Question: I want to make a timetable in HTML of my weekly schedule at work. I already have a database that's functioning with hourly slots of where I'm meant to be.
How would I go about making this in HTML? I can create a table in html but how would I exactly go about plotting what I want exactly?
Here is a mockup of what I'm trying to make:

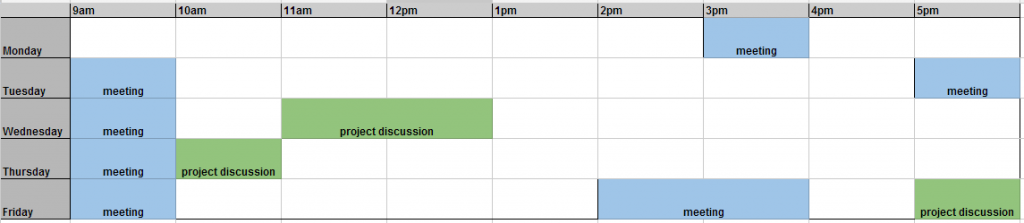
Answer: It's very hard to offer a helpful/direct answer because we don't really know the scheme of your database. If you are wondering how to get information and iterate it into a table, there is a good (albeit dated and poorly styled) tutorial <URL>.
To go over what it says quickly, the first thing you want to do is connect to your database. There is a <URL>:
'''
mysql_connect("$host", "$username", "$password")or die("cannot connect");
mysql_select_db("$db_name")or die("cannot select DB");
'''
Once you've connected, all you need to do is (1) query the database (in this case we're looking for all records in a table):
'''
$sql="SELECT * FROM $tbl_name";
$result=mysql_query($sql);
'''
And (2) loop through the results using a while loop
'''
<table>
<?php
// Start looping rows in mysql database.
while($rows=mysql_fetch_array($result)){
?>
<td><?php echo $rows['theNameOfYourRow']; ?></td>
<?php
}
?>
</table>
'''
Again, I strongly encourage you to review some of the database best practices tutorials on nettuts, <URL>.